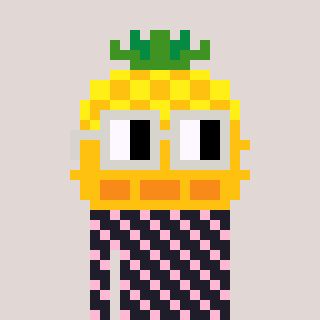
a pixel art character with square light gray glasses, a pineapple-shaped head and a grayscale-colored body on a warm background